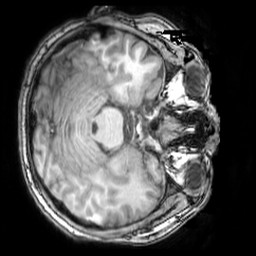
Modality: T1w
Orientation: axial
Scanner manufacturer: philips
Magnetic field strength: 3 T
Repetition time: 0.008093 s
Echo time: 0.003707 s